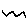
Label: zigzag